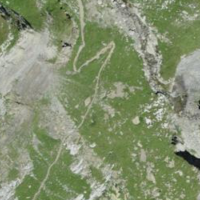
EUNIS habitat code: 26
Species observed at this site:
Parnassia palustris
Doronicum grandiflorum